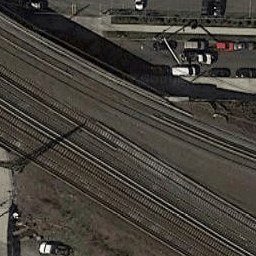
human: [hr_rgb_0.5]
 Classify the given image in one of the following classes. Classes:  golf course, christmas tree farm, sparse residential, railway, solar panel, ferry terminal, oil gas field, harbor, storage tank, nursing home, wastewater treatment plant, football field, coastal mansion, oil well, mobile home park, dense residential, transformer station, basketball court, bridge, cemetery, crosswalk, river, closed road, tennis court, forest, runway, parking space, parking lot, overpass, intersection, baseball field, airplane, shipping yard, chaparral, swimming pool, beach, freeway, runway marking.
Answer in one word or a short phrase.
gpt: railway